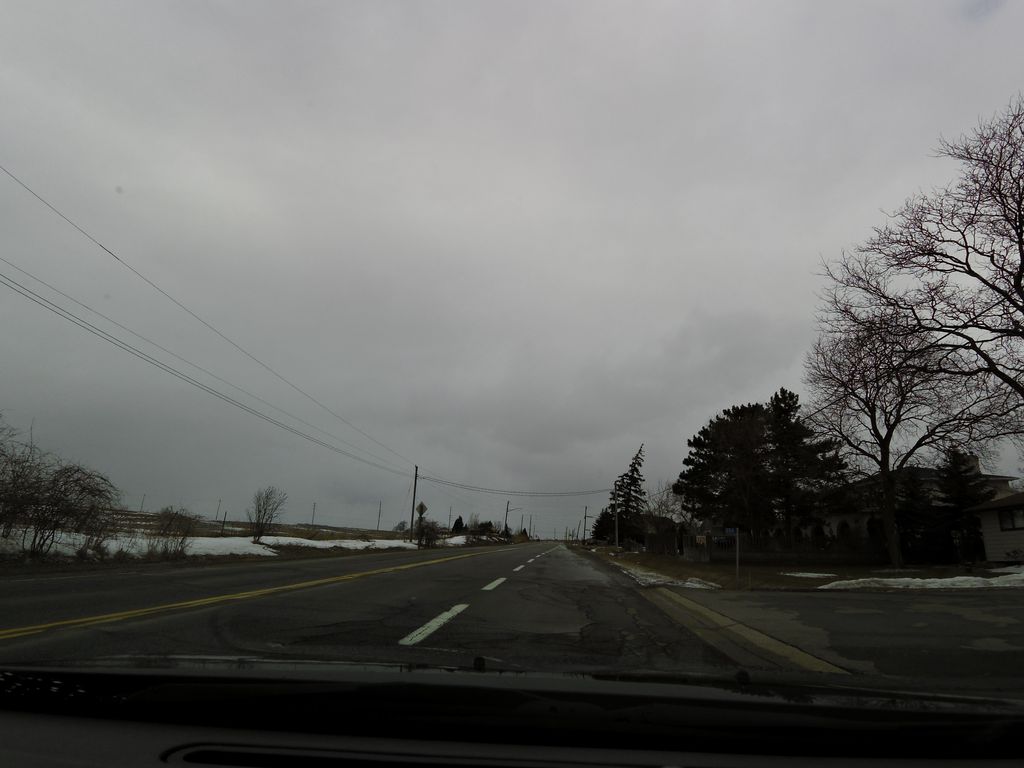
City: hamilton